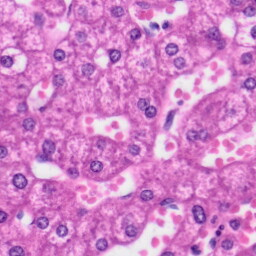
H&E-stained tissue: Liver